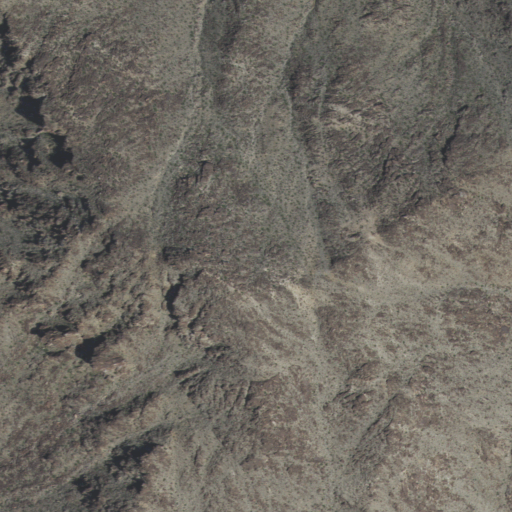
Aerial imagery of mountains in California named West Riverside Mountains containing shrub and grassland